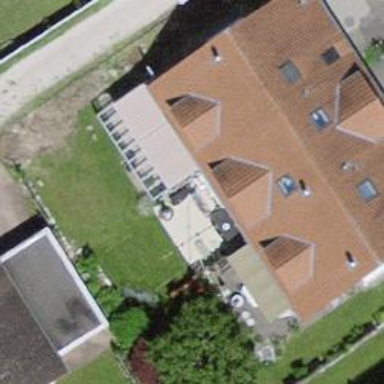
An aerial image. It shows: Terrace building with gabled roof covered in roof tiles.